Aerial crown-view tile of a tropical tree (Barro Colorado Island, Panama), acquired 20250818:
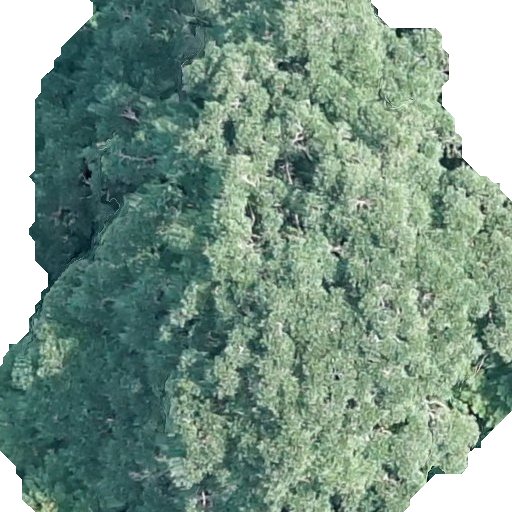
Species: Calophyllum longifolium
GBIF accepted scientific name: Calophyllum longifolium
Crown area: 378.051 m²